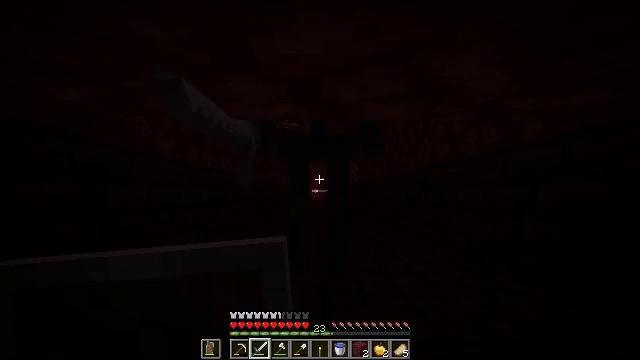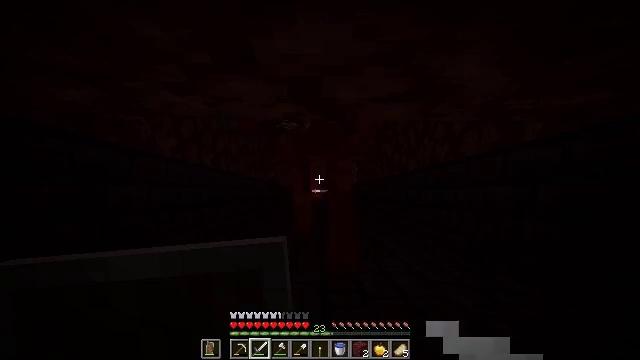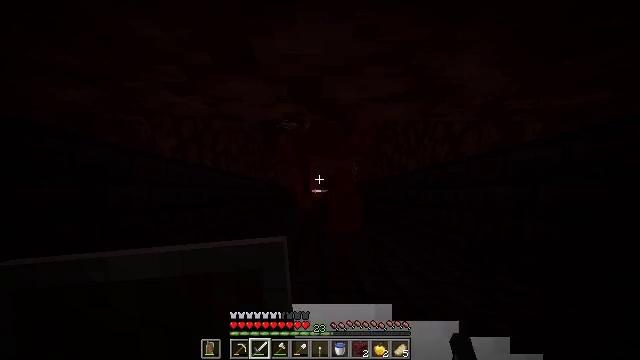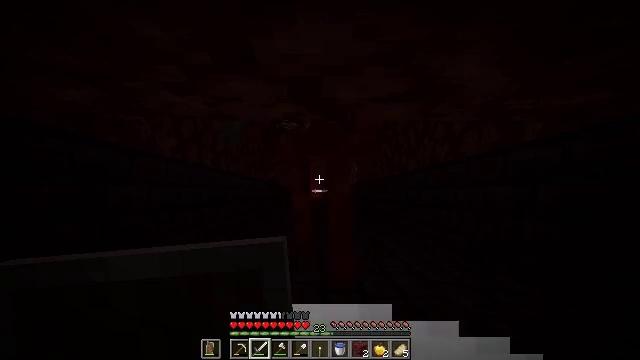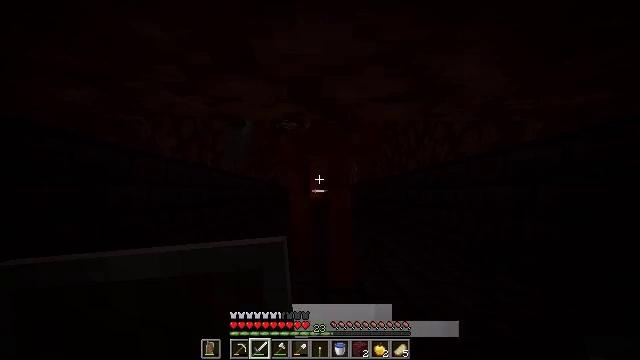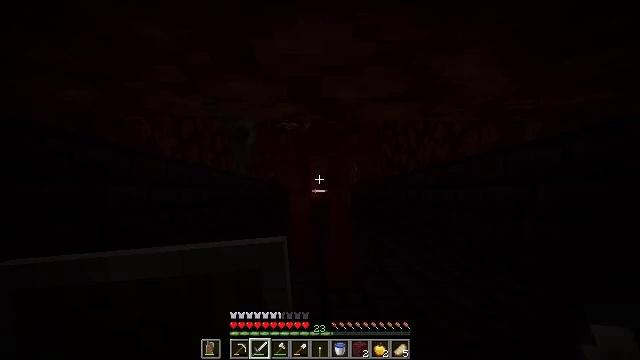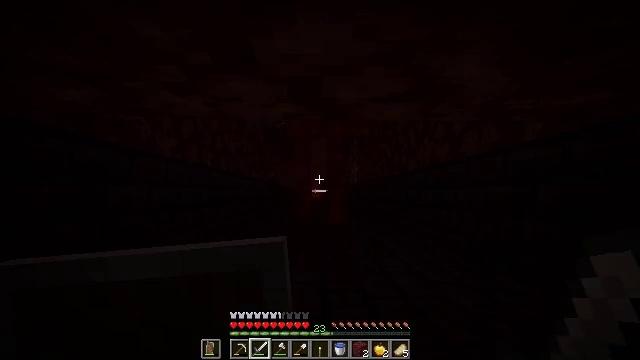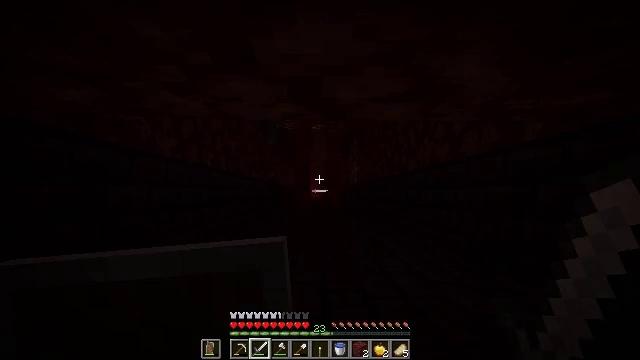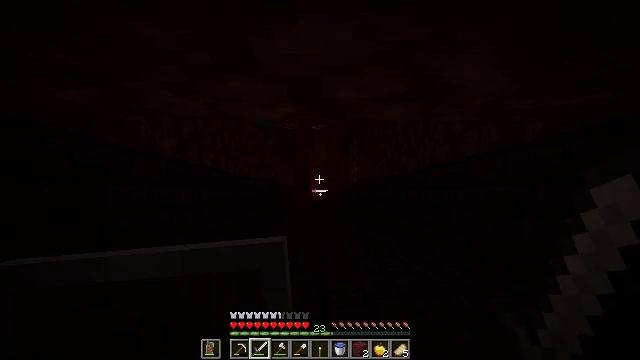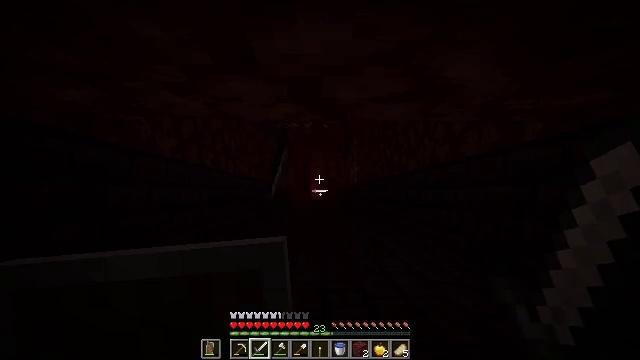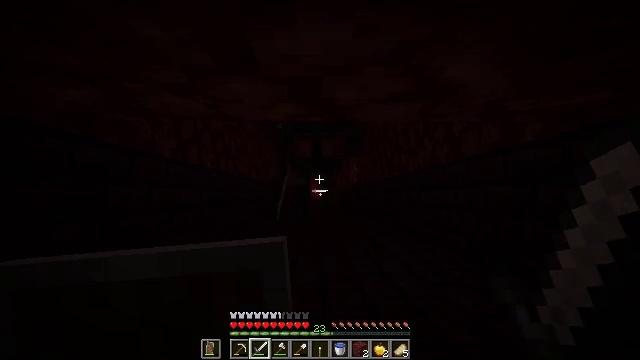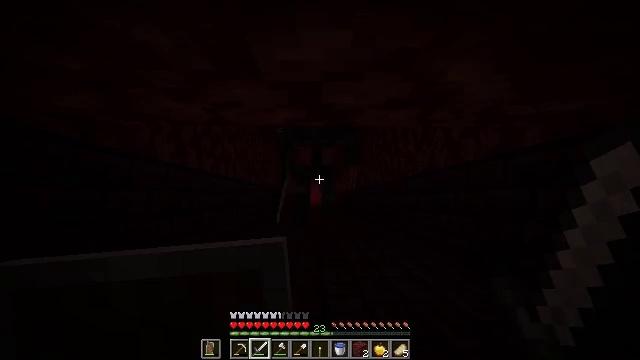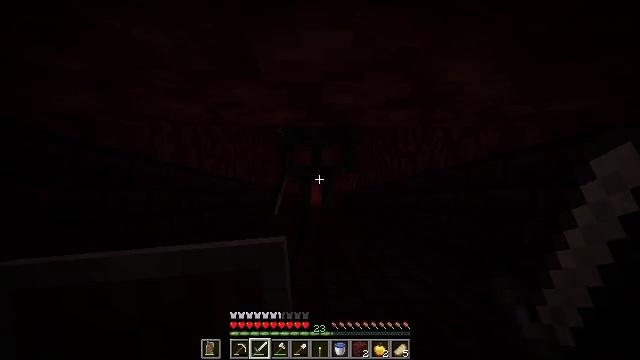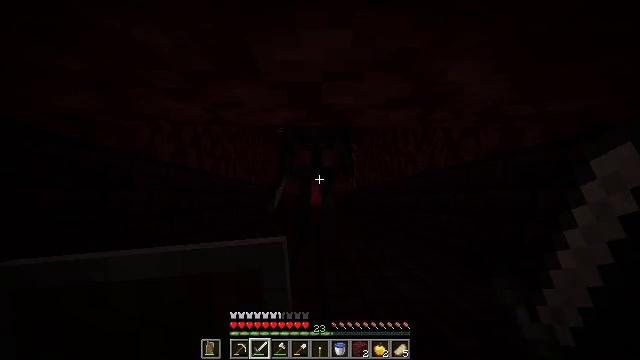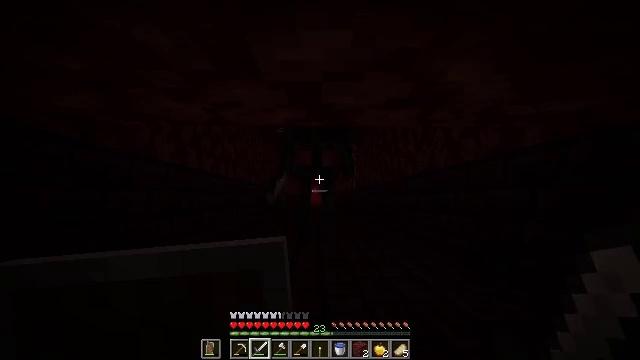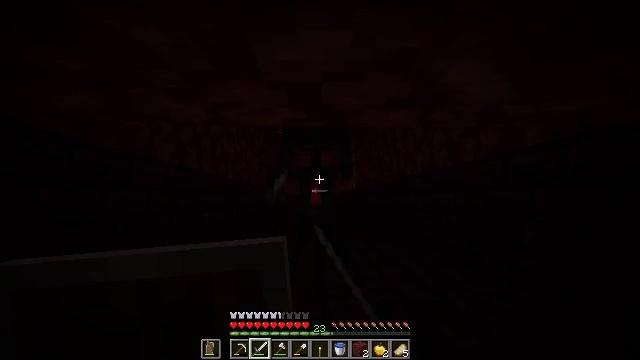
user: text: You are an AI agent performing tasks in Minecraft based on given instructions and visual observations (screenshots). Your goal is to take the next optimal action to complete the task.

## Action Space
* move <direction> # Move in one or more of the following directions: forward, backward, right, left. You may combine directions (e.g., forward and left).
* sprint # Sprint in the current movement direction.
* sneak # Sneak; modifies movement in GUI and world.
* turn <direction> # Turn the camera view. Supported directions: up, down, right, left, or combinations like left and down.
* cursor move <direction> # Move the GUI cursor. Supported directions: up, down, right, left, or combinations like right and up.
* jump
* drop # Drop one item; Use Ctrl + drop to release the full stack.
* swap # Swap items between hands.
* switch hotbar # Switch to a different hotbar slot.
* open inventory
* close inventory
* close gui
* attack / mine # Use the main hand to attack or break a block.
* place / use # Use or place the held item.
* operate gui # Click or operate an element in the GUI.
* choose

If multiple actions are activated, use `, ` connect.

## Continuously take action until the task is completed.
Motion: motion action
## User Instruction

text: Kill a wither skeleton.
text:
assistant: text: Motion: no_op
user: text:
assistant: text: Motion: no_op
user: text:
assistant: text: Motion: no_op
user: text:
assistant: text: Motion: no_op
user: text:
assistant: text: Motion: no_op
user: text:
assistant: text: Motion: no_op
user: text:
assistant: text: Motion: no_op
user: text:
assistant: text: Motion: no_op
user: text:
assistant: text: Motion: no_op
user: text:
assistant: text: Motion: no_op
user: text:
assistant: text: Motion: no_op
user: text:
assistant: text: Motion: no_op
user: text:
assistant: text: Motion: no_op
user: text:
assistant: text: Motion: attack / mine
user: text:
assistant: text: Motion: attack / mine
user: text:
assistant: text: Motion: attack / mine
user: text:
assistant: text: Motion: attack / mine
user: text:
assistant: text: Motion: attack / mine
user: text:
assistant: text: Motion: no_op
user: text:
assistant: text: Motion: no_op
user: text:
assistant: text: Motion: no_op
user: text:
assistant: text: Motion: no_op
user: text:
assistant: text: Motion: no_op
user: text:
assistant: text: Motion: no_op
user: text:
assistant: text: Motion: no_op
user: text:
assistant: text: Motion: no_op
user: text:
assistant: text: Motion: no_op
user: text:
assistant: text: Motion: no_op
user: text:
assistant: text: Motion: no_op
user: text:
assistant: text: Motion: no_op